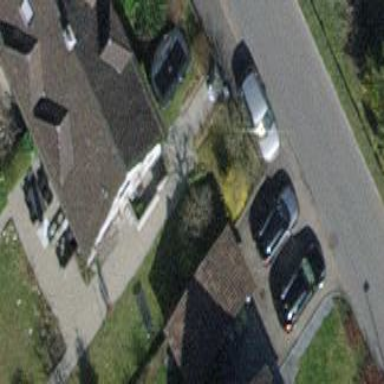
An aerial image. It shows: Semidetached house with gabled roof.